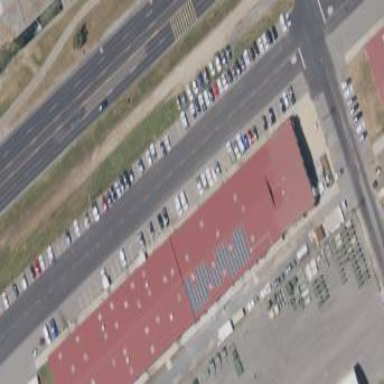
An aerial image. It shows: Warehouse.